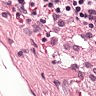
Metastatic tissue present: no